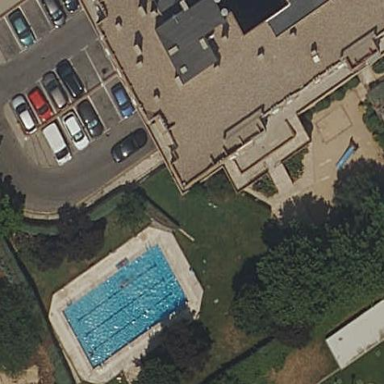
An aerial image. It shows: Swimming pool located in leisure land.